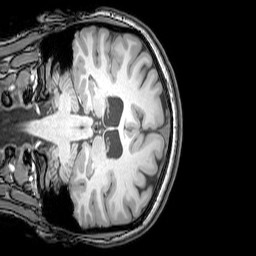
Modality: T1w
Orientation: coronal
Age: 25
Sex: female
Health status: healthy
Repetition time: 0.081 s
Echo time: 0.037 s